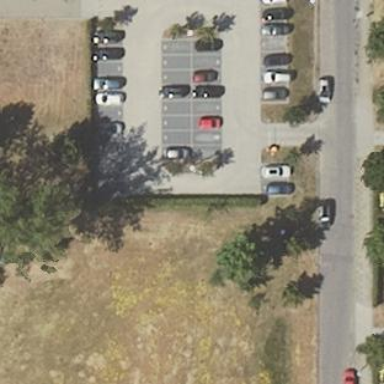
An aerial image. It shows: Road serving as parking aisle.